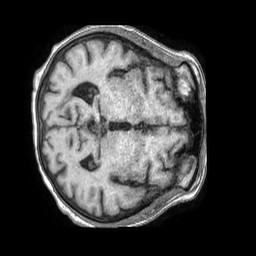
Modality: T1w
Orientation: axial
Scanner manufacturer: philips
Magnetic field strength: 1.5 T
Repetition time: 0.007766 s
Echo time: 0.003545 s